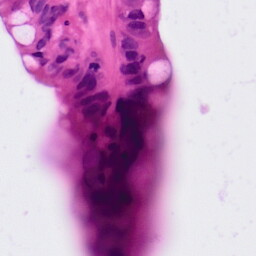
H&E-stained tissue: Colon